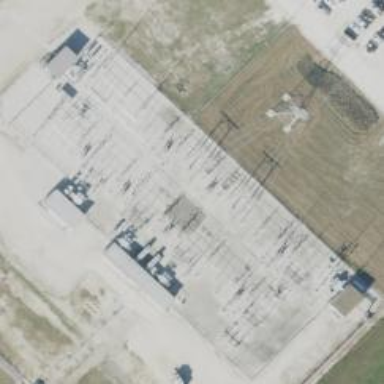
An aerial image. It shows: Switch used for power control.